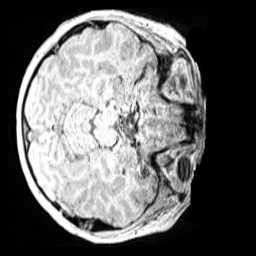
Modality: MP2RAGE
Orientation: axial
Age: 11
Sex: male
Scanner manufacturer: siemens
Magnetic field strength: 3 T
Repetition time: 4 s
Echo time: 0.00299 s